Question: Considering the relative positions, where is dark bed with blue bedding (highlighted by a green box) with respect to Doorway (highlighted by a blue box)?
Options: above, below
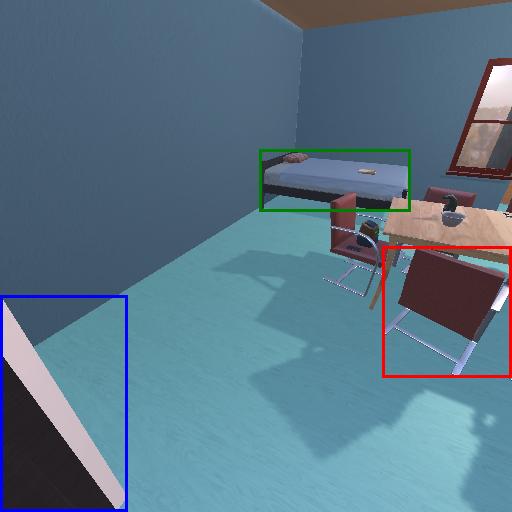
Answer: above